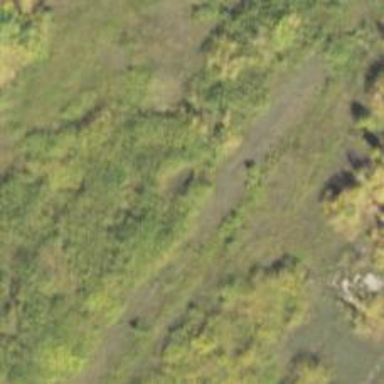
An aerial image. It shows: Abandoned railway.